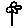
Label: flower